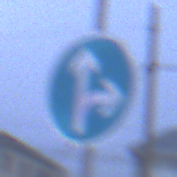
Verkehrszeichen: VorgeschriebeneFahrtrichtungGeradeausOderRechts
Umgebung: Outdoor, Urban
Tageszeit: SunriseSunset
Wetter: Overcast
Licht: Natural
Jahreszeit: NotSpecified
Kontrast: LowContrast